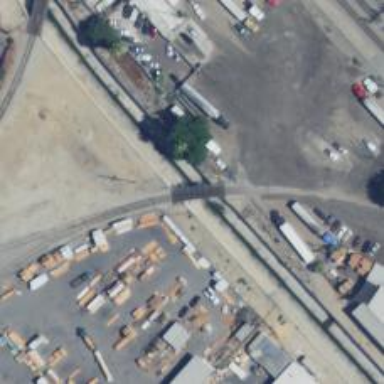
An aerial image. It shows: Railway bridge over spur service line.